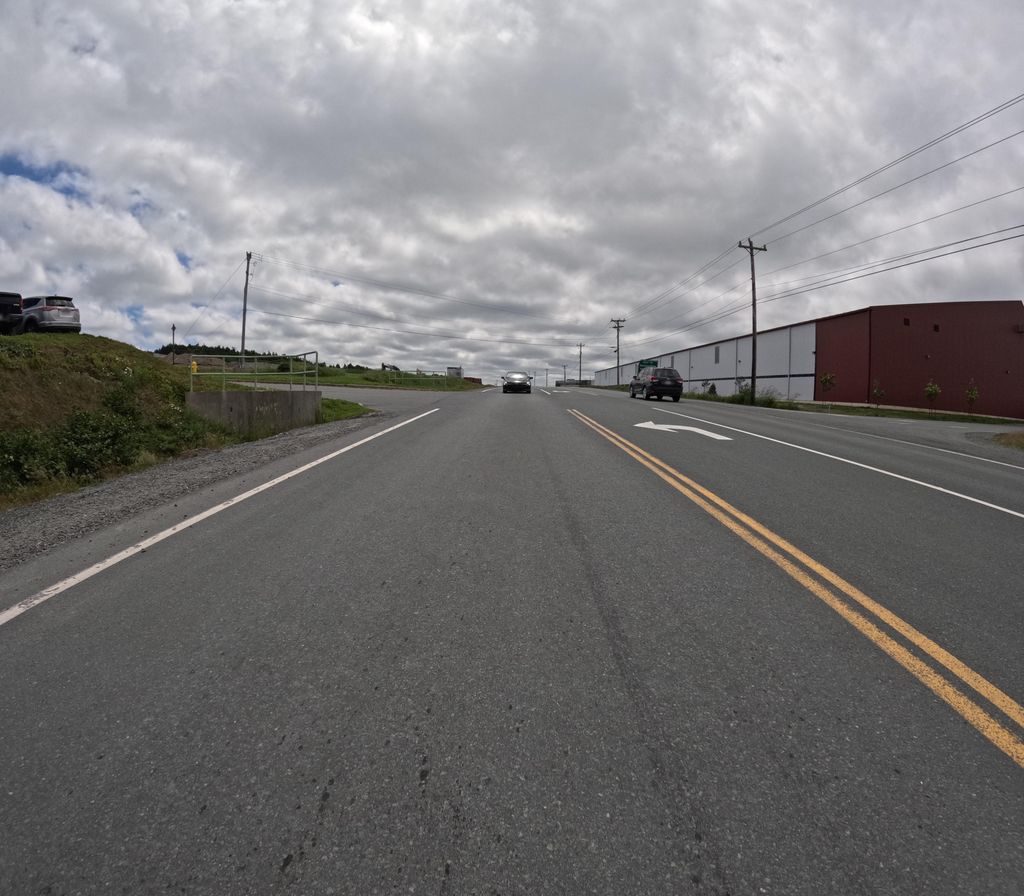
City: st_johns